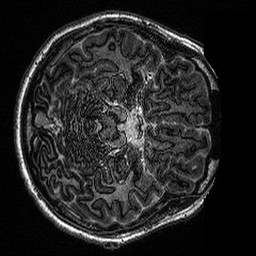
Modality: MP2RAGE
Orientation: axial
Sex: male
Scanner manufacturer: siemens
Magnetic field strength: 3 T
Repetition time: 5 s
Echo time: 0.00292 s